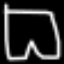
Label: pants